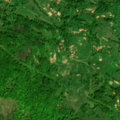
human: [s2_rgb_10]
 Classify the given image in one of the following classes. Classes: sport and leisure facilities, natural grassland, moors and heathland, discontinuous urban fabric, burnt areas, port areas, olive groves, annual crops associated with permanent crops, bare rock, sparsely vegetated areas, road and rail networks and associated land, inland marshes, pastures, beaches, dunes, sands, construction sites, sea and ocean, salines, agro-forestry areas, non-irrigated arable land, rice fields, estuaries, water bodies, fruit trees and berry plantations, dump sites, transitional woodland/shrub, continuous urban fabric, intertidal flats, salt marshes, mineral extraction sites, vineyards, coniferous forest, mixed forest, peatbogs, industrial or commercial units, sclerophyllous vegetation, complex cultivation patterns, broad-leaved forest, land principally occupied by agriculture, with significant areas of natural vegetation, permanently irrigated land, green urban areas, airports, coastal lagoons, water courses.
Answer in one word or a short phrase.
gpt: land principally occupied by agriculture, with significant areas of natural vegetation, broad-leaved forest, transitional woodland/shrub